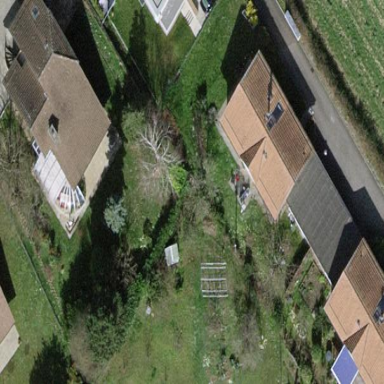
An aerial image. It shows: Garden enclosed by fence.